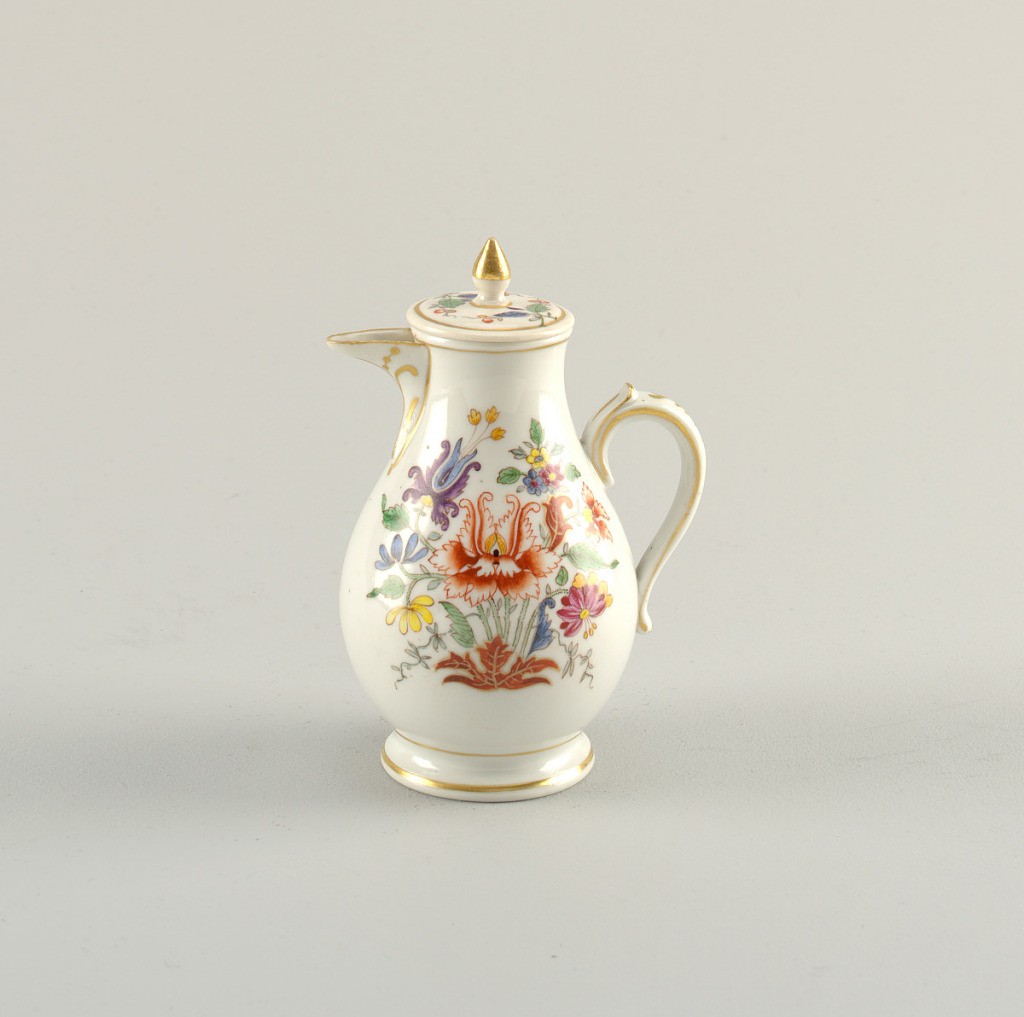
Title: Covered Milk Jug
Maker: Doccia Porcelain Factory, Italian, established 1735
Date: ca. 1780
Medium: hard paste porcelain, vitreous enamel, gold
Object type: milk jug
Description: Truncated pear form decorated with multicolor arrangement of stylized flowers and foliage.  With gold line decoration on handle, spout, foot, lid, and finial.